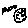
Label: moon